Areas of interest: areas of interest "Zhejiang University of Media and Communications Qiantang Campus Library"
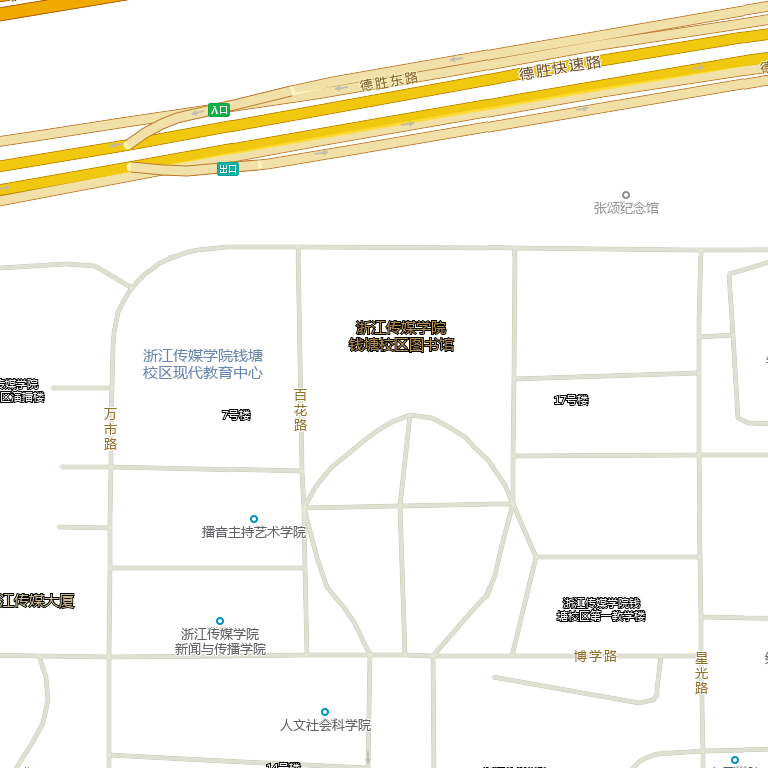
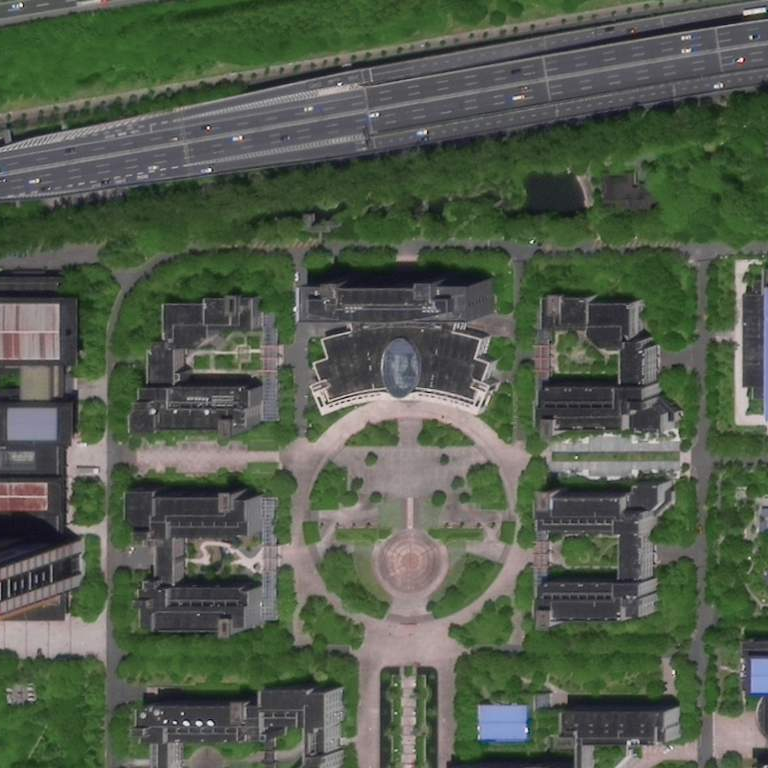